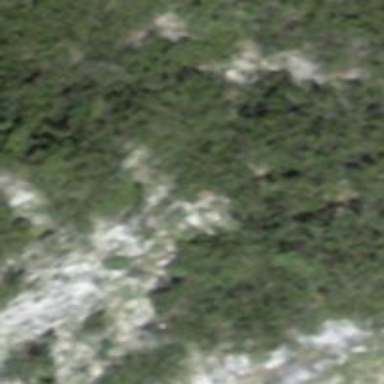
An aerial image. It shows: Natural cliff.